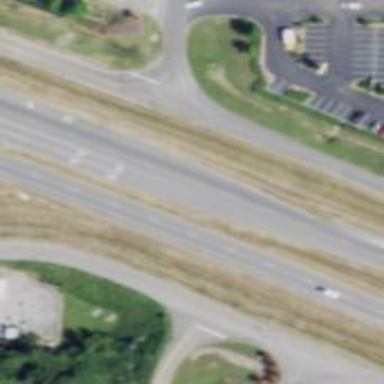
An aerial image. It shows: Primary highway with asphalt surface. It is dual carriageway.